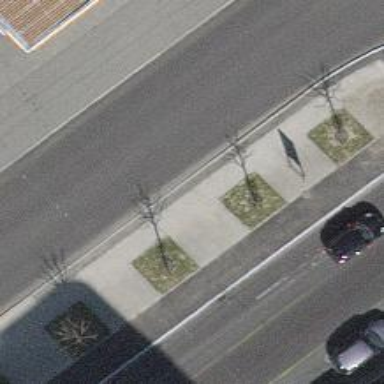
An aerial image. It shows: Avenue lined with broadleaved deciduous trees.